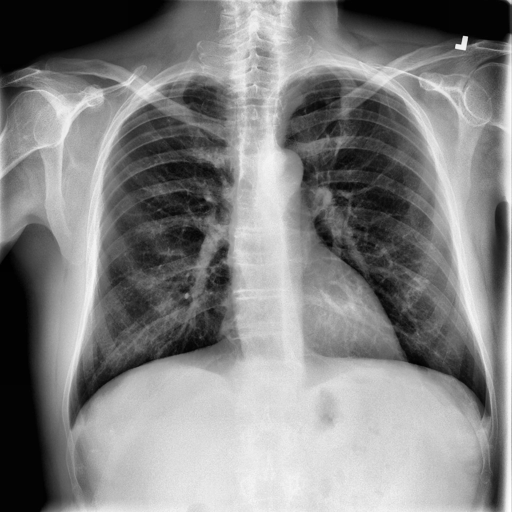
Finding: NORMAL